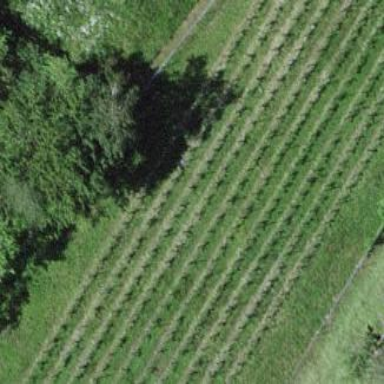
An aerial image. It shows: Vineyard where grapes are grown.